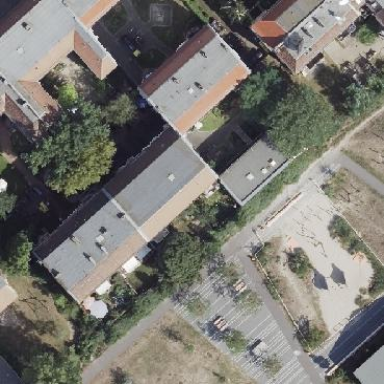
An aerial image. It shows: Building consisting of apartments with double saltbox roof shape.